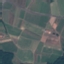
Label: PermanentCrop